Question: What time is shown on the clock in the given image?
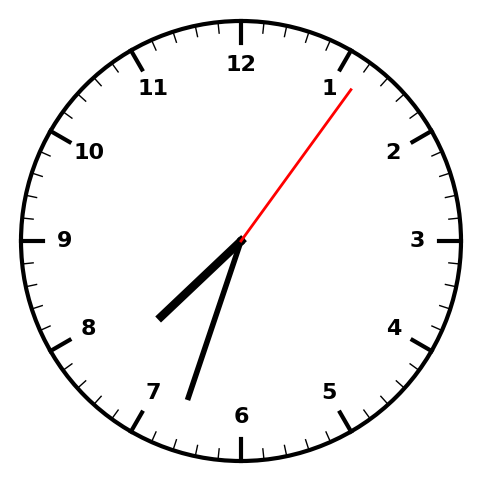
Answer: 07:33:06